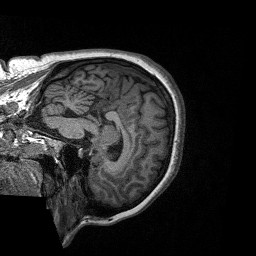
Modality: T1w
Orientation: sagittal
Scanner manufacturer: siemens
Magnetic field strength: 3 T
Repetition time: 2.3 s
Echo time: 0.00226 s